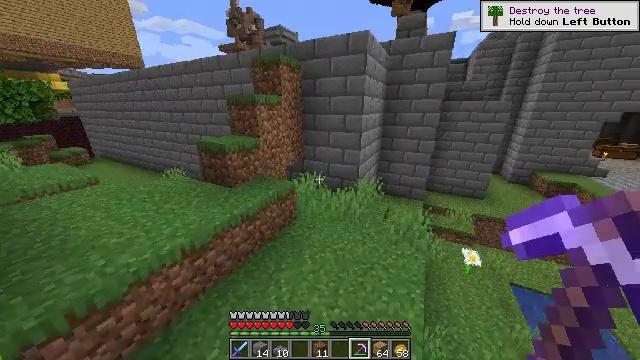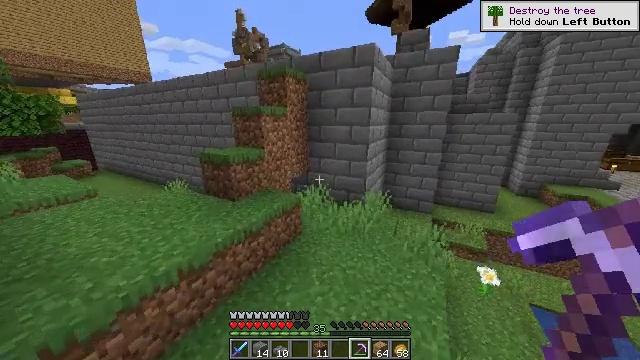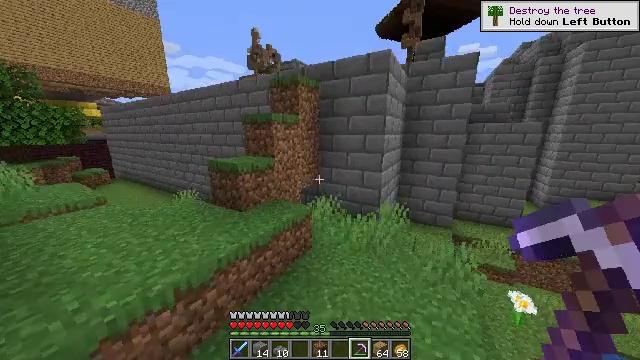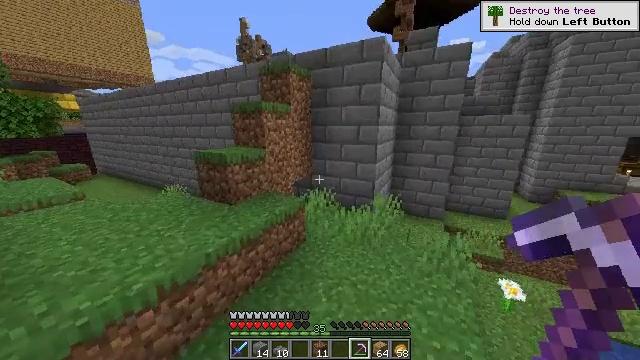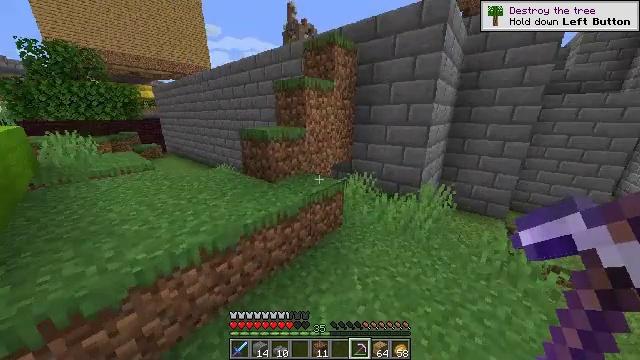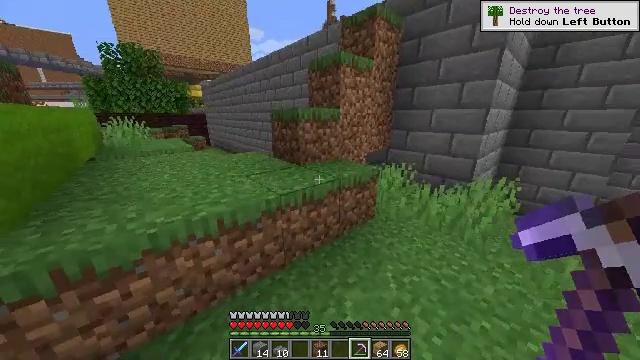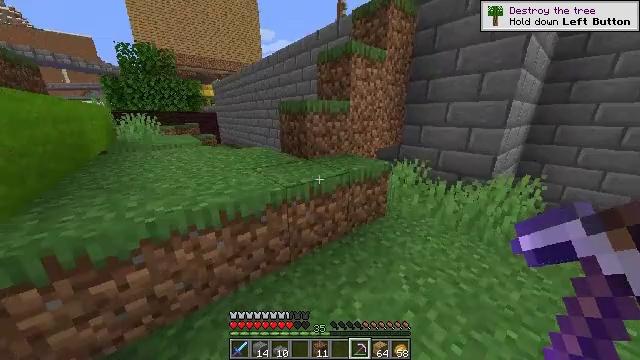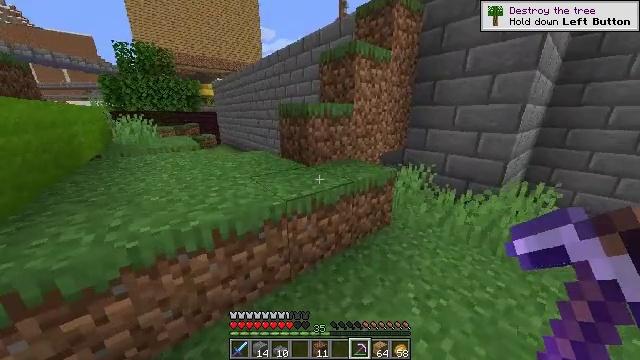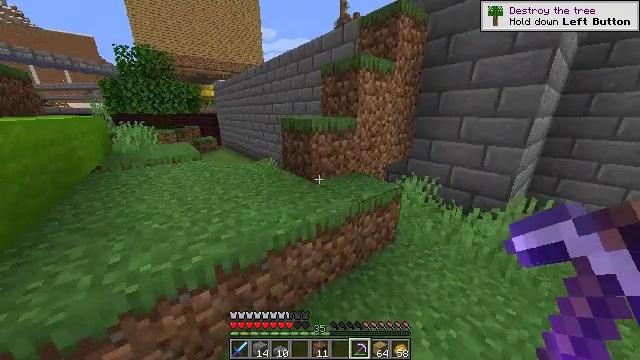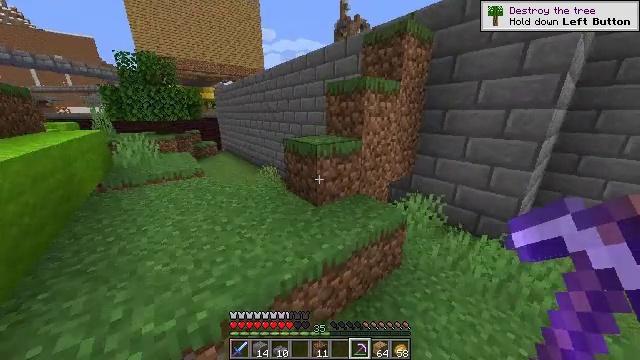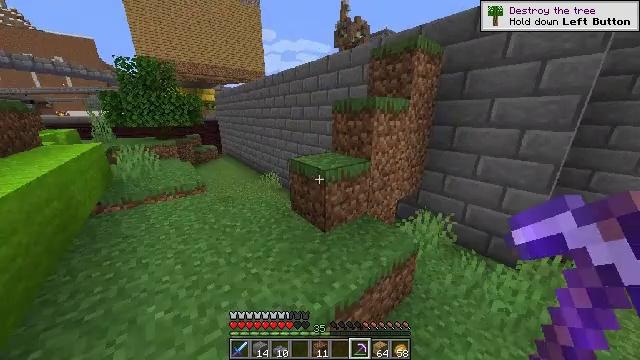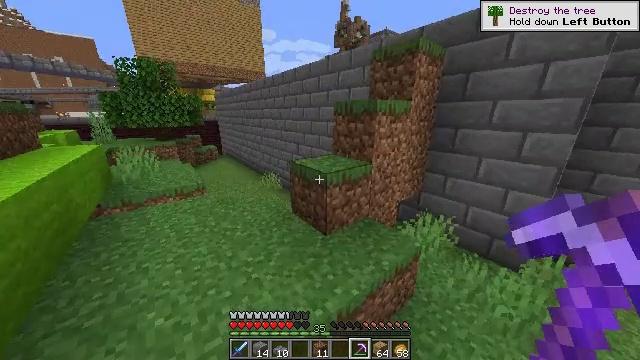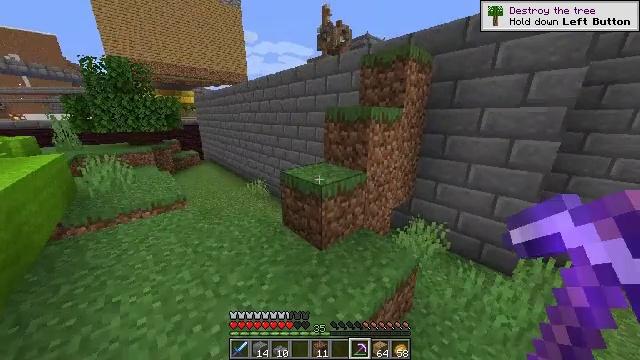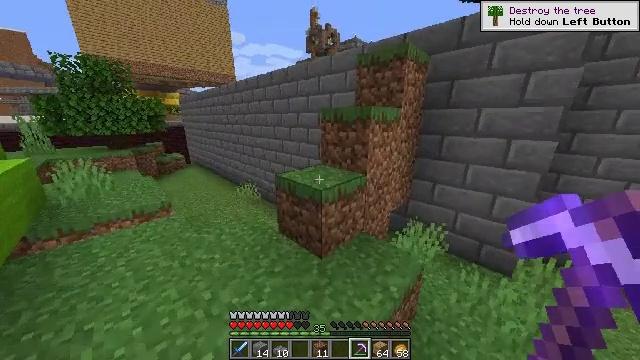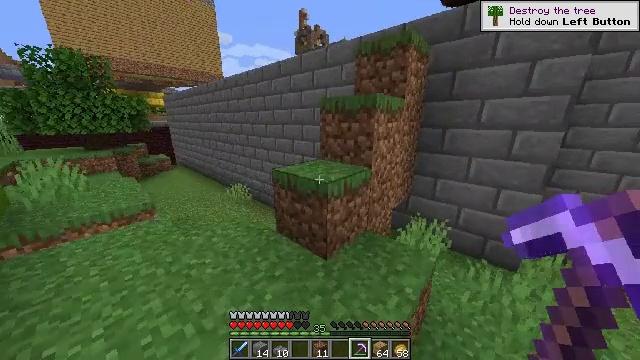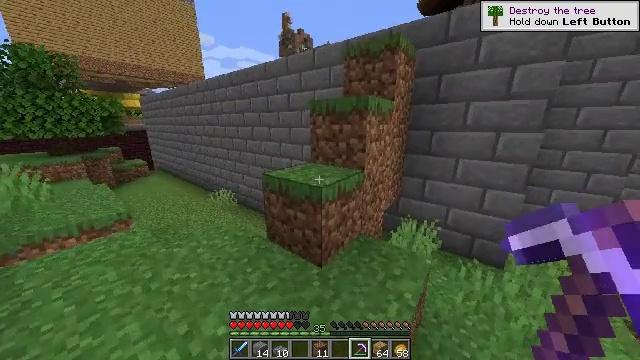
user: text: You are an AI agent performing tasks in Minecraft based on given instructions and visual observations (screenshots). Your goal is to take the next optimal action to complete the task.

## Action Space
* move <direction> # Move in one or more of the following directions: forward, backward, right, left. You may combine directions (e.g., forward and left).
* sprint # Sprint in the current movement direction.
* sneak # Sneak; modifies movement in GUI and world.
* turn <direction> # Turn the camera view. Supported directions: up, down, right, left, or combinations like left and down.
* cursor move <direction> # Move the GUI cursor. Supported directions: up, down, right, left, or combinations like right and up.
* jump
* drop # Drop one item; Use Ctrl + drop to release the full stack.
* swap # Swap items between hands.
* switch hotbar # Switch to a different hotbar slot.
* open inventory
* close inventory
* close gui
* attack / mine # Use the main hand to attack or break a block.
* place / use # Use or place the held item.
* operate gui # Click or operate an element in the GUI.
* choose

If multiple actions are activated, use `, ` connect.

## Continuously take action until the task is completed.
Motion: motion action
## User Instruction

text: Mine stone bricks from a structure.
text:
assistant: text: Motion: move forward, turn up
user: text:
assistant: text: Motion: move forward, turn left and up
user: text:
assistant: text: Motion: move forward, turn right and down
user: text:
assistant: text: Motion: move forward, turn left and down
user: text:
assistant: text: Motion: move forward, turn left
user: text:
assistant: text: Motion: move forward and move left, turn left
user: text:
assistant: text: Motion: move forward and move left, jump
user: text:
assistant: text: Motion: move forward and move left, jump
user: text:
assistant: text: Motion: move forward and move left, jump
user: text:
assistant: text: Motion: move forward and move left, jump
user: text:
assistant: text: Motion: move forward and move left, jump
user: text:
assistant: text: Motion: move forward and move left, turn right, jump
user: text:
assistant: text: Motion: move forward and move left, turn right, jump
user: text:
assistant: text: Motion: move forward and move left, turn right
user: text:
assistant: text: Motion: move forward and move left, turn right
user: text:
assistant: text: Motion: move forward and move left, turn right
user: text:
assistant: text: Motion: move forward, turn right
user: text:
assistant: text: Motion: move forward
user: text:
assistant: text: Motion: move forward, turn right
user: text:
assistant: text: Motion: move forward, turn right
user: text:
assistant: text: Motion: move forward, turn right, jump
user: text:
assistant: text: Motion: move forward, turn right, jump
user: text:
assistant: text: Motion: move forward, turn right, jump
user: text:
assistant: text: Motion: move forward, turn right
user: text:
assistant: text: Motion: move forward, turn right
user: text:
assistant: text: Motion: move forward, turn right
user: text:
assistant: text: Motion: move forward, turn right
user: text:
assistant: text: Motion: move forward
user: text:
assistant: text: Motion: move forward, turn left and down, jump
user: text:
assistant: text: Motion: move forward, turn left, jump